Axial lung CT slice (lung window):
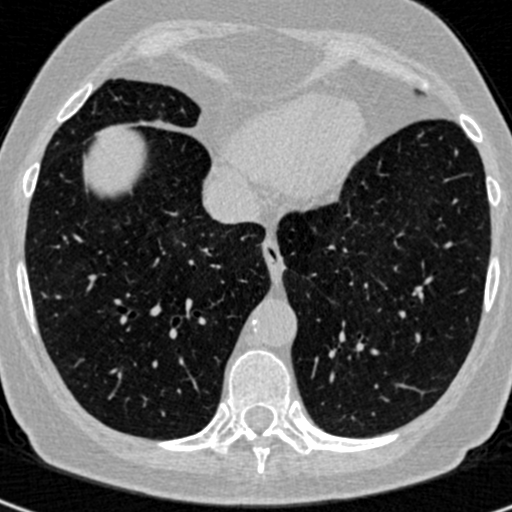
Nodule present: no